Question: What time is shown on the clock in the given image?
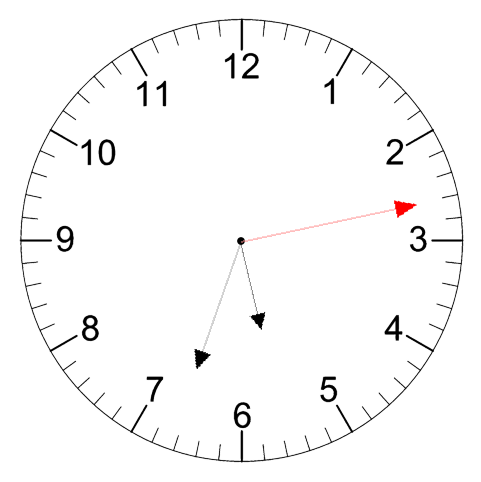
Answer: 05:33:13